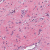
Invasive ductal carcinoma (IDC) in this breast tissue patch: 0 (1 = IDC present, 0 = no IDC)